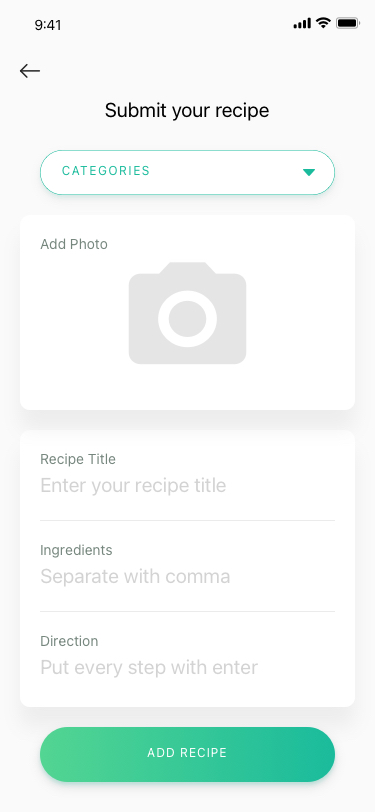
Text in this UI design:
Put every step with enter
Direction
Separate with comma
Ingredients
Recipe Title

Enter your recipe title
Add Photo
Categories
Submit your recipe
ADD recipe